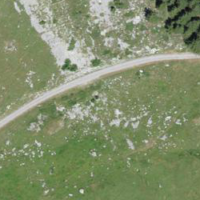
EUNIS habitat code: 23
Species observed at this site:
Parnassius apollo